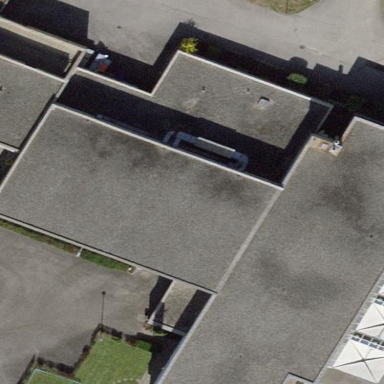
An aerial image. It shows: School building.